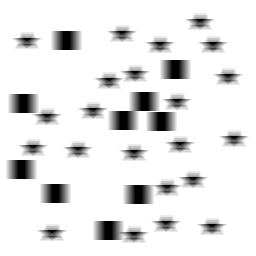
Squares: 10
Triangles: 0
Stars: 22
Total shapes: 32